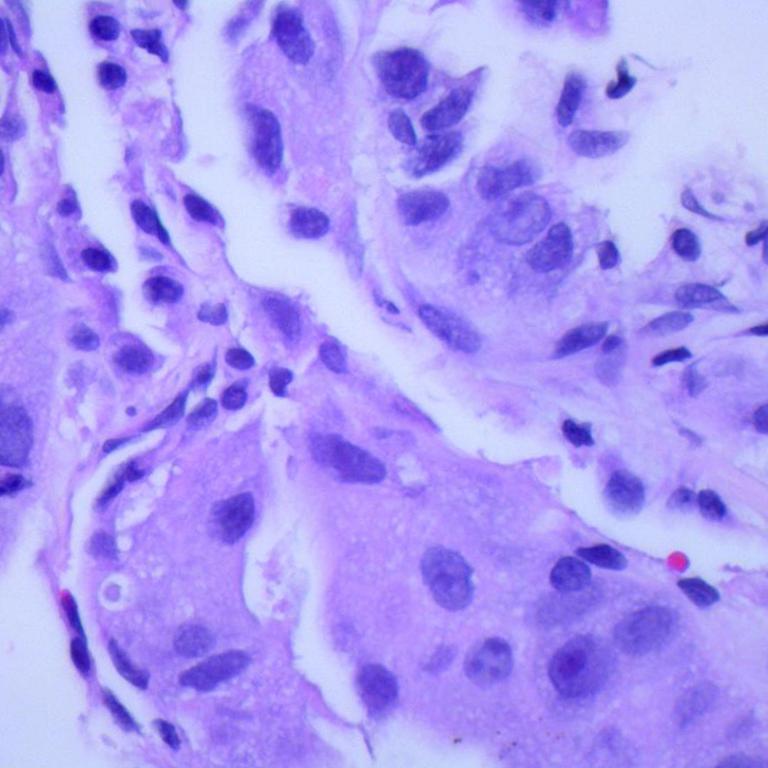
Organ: lung
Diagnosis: adenocarcinomas